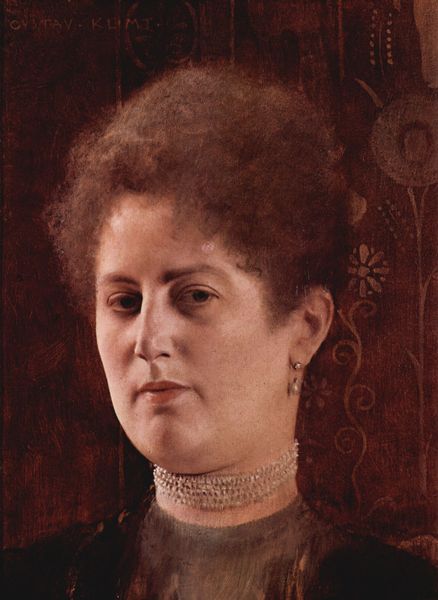
Titel: Porträt einer Frau
Künstler: Gustav Klimt
Standort: Wien
Institution: Historisches Museum der Stadt Wien
Schlagwörter: dunkel, gemälde, schatten, weiß, gelb, mädchen, ocker, ausschnitt, blume, blumen, braun, elegant, frau, frisur, grau, haar, hell, hintergrund, kleid, licht, mund, nase, ohr, ohrring, orange, profil, raum, schmuck, schwarz, stirn, zimmer, blick, blüte, blüten, dame, rot, tuch, beige, malerei, muster, ornament, alt, blond, hemd, jacke, jung, wand, augen, blass, bluse, falten, gesicht, inkarnat, kragen, trauer, bildnis, blicken, hals, innenraum, möbel, portrait, porträt, schauen, signatur, öl, einsamkeit, zweige, einsam, pastos, auge, gold, haare, reich, stoff, stoffe, tücher, adel, ohrringe, augenbrauen, blässe, kinn, lippe, lippen, locke, locken, ohren, perle, perlen, prinzessin, schulter, schultern, traurig, kreis, pony, ranken, adelige, infantin, wangen, halsband, moderne, kette, farbe, formen, wein, dick, duktus, falte, jugendstil, tapete, weib, witwe, wolle, detail, ernst, streng, brauen, büste, pupillen, dekor, floral, ornamente, verzierung, atelier, hochsteckfrisur, allein, teint, wange, ölfarbe, ölfarben, halsschmuck, jackett, oberkörper, revers, klimt, lippenstift, perlenkette, halskette, lider, betrachter, wände, fett, stiele, rothaarig, form, ketten, hässlich, kreise, augenringe, ehefrau, anschauen, bast, pupille, ornamental, fragment, biedermeier, perlenschnur, selbstportrait, körperschatten, wangenknochen, halbprofil, anhänger, doppelkinn, kraushaar, mauern, ohring, augenbraun, strenge, kastanie, lichtquelle, königin, wien, greisin, alleine, ohrschmuck, geschnitzt, dicklich, dauerwelle, quelle, gepflegt, kunstlicht, collier, lid, tapeten, herzogin, ohrhänger, gustav klimt, uer, gescholssen, hocksteckfrisur, kastanienbraun, muschelperle, selstportät, wuschelkopf, me, perlenhalsband, protrati